Question: I have the following graph and I am trying to edit the legend so that the entries under 'Description' have the colors reversed. For example, the 'BGM' entry would have the black background switched to orange and the orange dash switched to a black dash. I would like to change the legend so that the graph colors are easier to distinguish, doesn't necessarily have to be the way I mentioned.

My code:
'''
visit1 <- toString(carb1[1,3])
id1 <- toString(carb1[1,1])
date1<- toString(carb1[1,4])
carb1$Amount = as.numeric(as.character(carb1$Amount))
carb1$time = as.POSIXct(carb1$Start, format = "%H:%M", tz = "GMT")
q <- ggplot(data=carb1, aes(x=time, y=Amount, group=Description, color= Description, shape=Type, label=Amount )) + geom_text(data=carb1[carb1$Type=="Insulin (units)", ], size=3, hjust=0, vjust=2, color="black") +
geom_bar(data=carb1[carb1$Type=="Carb (grams)", ], stat="identity", width=.1) +
geom_point(data=carb1[carb1$Description != "Disconnect or Reconnect Time", ], size=4) +
theme(text = element_text(size=10), axis.text.x = element_text(angle=90, vjust=1)) +
scale_y_continuous(breaks = round(seq(0, max(carb1$Amount), by = 50),2)) +
xlab("Time (HH:MM)") + ylab("Glucose (mg/dL), Carbohydrates (grams)") +
ggtitle(toString(c("Blood Glucose Measurements
with Carbohydrate and Insulin Administration"))) + geom_bar(data=carb1[carb1$Type=="Disconnect or Reconnect Time", ], width=.1, stat="identity") +
scale_x_datetime(breaks=date_breaks("1 hour"), labels= date_format("%H:%M")) +
theme_bw() +
scale_shape_manual(values=c(16,17,15,18)) +
theme(plot.margin = unit(c(0,0,0,0), "cm"))
q
grid.text((paste("Patient ID:", id1, sep = " ")),
x = unit(.929, "npc"), y = unit(.89, "npc"), just = c("right", "top"),
gp = gpar(fontface = "bold", fontsize = 12, col = "black"))
grid.text((paste("Visit:", visit1, sep = " ")),
x = unit(.813, "npc"), y = unit(.85, "npc"), just = c("right", "top"),
gp = gpar(fontface = "bold", fontsize = 12, col = "black"))
grid.text((paste("Date:", date1, sep = " ")),
x = unit(.87 , "npc"), y = unit(.81, "npc"), just = c("right", "top"),
gp = gpar(fontface = "bold", fontsize = 12, col = "black"))
dev.off()
'''
My data:
'''
> dput(carb1)
structure(list(EDC.ID. = structure(c(3L, 3L, 3L, 3L, 3L, 3L,
3L, 3L, 3L, 3L, 3L, 3L, 3L, 3L, 3L, 3L, 3L, 3L, 3L, 3L, 3L, 3L,
3L, 3L, 3L, 3L, 3L, 3L), .Label = c("Subject 01", "Subject 02",
"Subject 03", "Subject 04", "Subject 05", "Subject 06", "Subject 07",
"Subject 08", "Subject 09", "Subject 10", "Subject 11", "Subject 12",
"Subject 13", "Subject 14", "Subject 15", "Subject 16", "Subject 17",
"Subject 18", "Subject 19", "Subject 20"), class = "factor"),
Subject.ID.. = c(1L, 1L, 1L, 1L, 1L, 1L, 1L, 1L, 1L, 1L,
1L, 1L, 1L, 1L, 1L, 1L, 1L, 1L, 1L, 1L, 1L, 1L, 1L, 1L, 1L,
1L, 1L, 1L), Visit = c(1L, 1L, 1L, 1L, 1L, 1L, 1L, 1L, 1L,
1L, 1L, 1L, 1L, 1L, 1L, 1L, 1L, 1L, 1L, 1L, 1L, 1L, 1L, 1L,
1L, 1L, 1L, 1L), Date = structure(c(9L, 9L, 9L, 9L, 1L, 1L,
1L, 1L, 1L, 1L, 1L, 1L, 1L, 1L, 1L, 1L, 1L, 1L, 1L, 1L, 1L,
1L, 1L, 1L, 1L, 1L, 1L, 1L), .Label = c("-", "08/14/14",
"08/18/14", "08/19/14", "08/20/14", "08/21/14", "08/25/14",
"08/27/14", "08/28/14", "09/01/14", "09/02/14", "09/03/14",
"09/04/14", "09/05/14", "09/08/14", "09/09/14", "09/10/14",
"09/12/14", "09/15/14", "09/16/14", "09/18/14", "09/19/14",
"09/22/14", "09/23/14", "09/24/14", "09/25/14", "09/26/14",
"09/29/14", "09/30/14", "10/01/14", "10/03/14", "10/07/14"
), class = "factor"), Start = structure(c(216L, 114L, 361L,
420L, 492L, 513L, 526L, 540L, 11L, 61L, 76L, 109L, 123L,
182L, 202L, 274L, 302L, 331L, 361L, 391L, 420L, 445L, 71L,
200L, 290L, 190L, 261L, 457L), .Label = c("10:00", "10:01",
"10:02", "10:03", "10:04", "10:05", "10:06", "10:07", "10:08",
"10:09", "10:10", "10:11", "10:12", "10:13", "10:14", "10:15",
"10:16", "10:17", "10:18", "10:19", "10:20", "10:21", "10:22",
"10:23", "10:24", "10:25", "10:26", "10:27", "10:28", "10:29",
"10:30", "10:31", "10:32", "10:33", "10:34", "10:35", "10:36",
"10:37", "10:38", "10:39", "10:40", "10:41", "10:42", "10:43",
"10:44", "10:45", "10:46", "10:47", "10:48", "10:49", "10:50",
"10:51", "10:52", "10:53", "10:54", "10:55", "10:56", "10:57",
"10:58", "10:59", "11:00", "11:01", "11:02", "11:03", "11:04",
"11:05", "11:06", "11:07", "11:08", "11:09", "11:10", "11:11",
"11:12", "11:13", "11:14", "11:15", "11:16", "11:17", "11:18",
"11:19", "11:20", "11:21", "11:22", "11:23", "11:24", "11:25",
"11:26", "11:27", "11:28", "11:29", "11:30", "11:31", "11:33",
"11:34", "11:35", "11:36", "11:37", "11:38", "11:39", "11:40",
"11:41", "11:42", "11:43", "11:44", "11:45", "11:46", "11:47",
"11:48", "11:49", "11:50", "11:51", "11:52", "11:53", "11:54",
"11:55", "11:56", "11:57", "11:58", "11:59", "12:00", "12:01",
"12:03", "12:04", "12:05", "12:06", "12:07", "12:08", "12:09",
"12:10", "12:11", "12:12", "12:13", "12:14", "12:15", "12:16",
"12:18", "12:19", "12:20", "12:21", "12:22", "12:23", "12:24",
"12:25", "12:26", "12:27", "12:28", "12:29", "12:30", "12:31",
"12:32", "12:33", "12:34", "12:35", "12:36", "12:37", "12:38",
"12:39", "12:40", "12:41", "12:42", "12:43", "12:44", "12:45",
"12:46", "12:47", "12:48", "12:49", "12:50", "12:51", "12:52",
"12:53", "12:54", "12:55", "12:56", "12:57", "12:58", "12:59",
"13:00", "13:01", "13:03", "13:04", "13:05", "13:06", "13:07",
"13:08", "13:09", "13:10", "13:11", "13:12", "13:13", "13:14",
"13:15", "13:16", "13:17", "13:18", "13:19", "13:20", "13:21",
"13:22", "13:23", "13:24", "13:25", "13:27", "13:28", "13:29",
"13:30", "13:31", "13:32", "13:33", "13:34", "13:35", "13:36",
"13:37", "13:38", "13:39", "13:40", "13:41", "13:42", "13:43",
"13:44", "13:45", "13:46", "13:47", "13:48", "13:49", "13:50",
"13:51", "13:52", "13:53", "13:54", "13:55", "13:56", "13:57",
"13:58", "13:59", "14:00", "14:01", "14:02", "14:03", "14:04",
"14:05", "14:06", "14:08", "14:09", "14:10", "14:11", "14:12",
"14:13", "14:14", "14:15", "14:16", "14:17", "14:18", "14:19",
"14:20", "14:21", "14:22", "14:23", "14:24", "14:25", "14:26",
"14:27", "14:28", "14:29", "14:30", "14:31", "14:33", "14:34",
"14:35", "14:36", "14:37", "14:38", "14:39", "14:40", "14:41",
"14:42", "14:43", "14:44", "14:45", "14:46", "14:48", "14:49",
"14:50", "14:51", "14:52", "14:53", "14:54", "14:55", "14:57",
"14:58", "14:59", "15:00", "15:01", "15:02", "15:03", "15:04",
"15:05", "15:06", "15:07", "15:08", "15:09", "15:10", "15:12",
"15:13", "15:14", "15:15", "15:16", "15:17", "15:18", "15:19",
"15:20", "15:21", "15:22", "15:23", "15:24", "15:25", "15:26",
"15:27", "15:28", "15:29", "15:30", "15:31", "15:32", "15:33",
"15:34", "15:35", "15:36", "15:37", "15:38", "15:39", "15:40",
"15:41", "15:42", "15:43", "15:44", "15:45", "15:46", "15:47",
"15:48", "15:49", "15:50", "15:51", "15:52", "15:53", "15:54",
"15:55", "15:56", "15:57", "15:58", "15:59", "16:00", "16:01",
"16:02", "16:03", "16:04", "16:05", "16:06", "16:07", "16:08",
"16:09", "16:10", "16:11", "16:12", "16:13", "16:14", "16:15",
"16:16", "16:17", "16:18", "16:19", "16:20", "16:21", "16:22",
"16:23", "16:24", "16:25", "16:26", "16:27", "16:28", "16:29",
"16:30", "16:31", "16:32", "16:33", "16:34", "16:35", "16:36",
"16:37", "16:38", "16:39", "16:40", "16:42", "16:43", "16:44",
"16:45", "16:46", "16:47", "16:48", "16:49", "16:50", "16:51",
"16:52", "16:53", "16:54", "16:55", "16:56", "16:57", "16:58",
"16:59", "17:00", "17:01", "17:02", "17:03", "17:04", "17:05",
"17:06", "17:07", "17:08", "17:09", "17:10", "17:11", "17:12",
"17:14", "17:15", "17:17", "17:18", "17:19", "17:20", "17:21",
"17:22", "17:23", "17:24", "17:25", "17:26", "17:28", "17:29",
"17:30", "17:31", "17:32", "17:34", "17:35", "17:36", "17:38",
"17:39", "17:40", "17:41", "17:43", "17:44", "17:45", "17:50",
"17:51", "17:52", "17:54", "17:58", "18:03", "18:09", "18:11",
"18:15", "18:27", "7:51", "8:00", "8:04", "8:05", "8:10",
"8:14", "8:15", "8:18", "8:26", "8:29", "8:31", "8:33", "8:37",
"8:39", "8:40", "8:41", "8:43", "8:44", "8:45", "8:47", "8:48",
"8:50", "8:51", "8:52", "8:54", "8:55", "8:56", "8:57", "8:58",
"8:59", "9:00", "9:01", "9:02", "9:03", "9:04", "9:05", "9:06",
"9:07", "9:08", "9:09", "9:11", "9:12", "9:13", "9:14", "9:15",
"9:17", "9:18", "9:19", "9:20", "9:21", "9:22", "9:23", "9:24",
"9:25", "9:27", "9:28", "9:29", "9:30", "9:32", "9:33", "9:34",
"9:35", "9:36", "9:37", "9:38", "9:39", "9:40", "9:42", "9:43",
"9:44", "9:45", "9:46", "9:47", "9:48", "9:49", "9:50", "9:51",
"9:52", "9:53", "9:54", "9:55", "9:56", "9:57", "9:58", "9:59"
), class = "factor"), End = structure(c(237L, 112L, 356L,
415L, 477L, 498L, 510L, 524L, 13L, 61L, 74L, 107L, 121L,
180L, 200L, 269L, 297L, 326L, 356L, 386L, 415L, 438L, 1L,
1L, 1L, 1L, 1L, 1L), .Label = c("---", "0:16", "10:00", "10:01",
"10:02", "10:03", "10:04", "10:05", "10:06", "10:07", "10:08",
"10:09", "10:10", "10:11", "10:12", "10:13", "10:14", "10:15",
"10:16", "10:17", "10:18", "10:19", "10:20", "10:21", "10:22",
"10:23", "10:24", "10:25", "10:27", "10:28", "10:29", "10:30",
"10:31", "10:32", "10:33", "10:34", "10:35", "10:36", "10:37",
"10:38", "10:39", "10:40", "10:41", "10:42", "10:43", "10:44",
"10:45", "10:46", "10:47", "10:48", "10:49", "10:50", "10:51",
"10:52", "10:53", "10:54", "10:55", "10:57", "10:58", "10:59",
"11:00", "11:01", "11:03", "11:04", "11:05", "11:06", "11:07",
"11:08", "11:09", "11:10", "11:12", "11:13", "11:14", "11:15",
"11:16", "11:17", "11:18", "11:19", "11:20", "11:21", "11:22",
"11:23", "11:24", "11:25", "11:26", "11:27", "11:28", "11:29",
"11:30", "11:31", "11:33", "11:34", "11:35", "11:36", "11:37",
"11:38", "11:39", "11:40", "11:41", "11:42", "11:43", "11:44",
"11:45", "11:46", "11:47", "11:48", "11:49", "11:50", "11:51",
"11:52", "11:53", "11:54", "11:55", "11:56", "11:57", "11:58",
"11:59", "12:00", "12:01", "12:03", "12:04", "12:05", "12:06",
"12:07", "12:08", "12:09", "12:10", "12:11", "12:12", "12:13",
"12:14", "12:15", "12:16", "12:18", "12:19", "12:20", "12:21",
"12:22", "12:23", "12:24", "12:25", "12:26", "12:27", "12:28",
"12:29", "12:30", "12:31", "12:32", "12:33", "12:34", "12:35",
"12:36", "12:37", "12:38", "12:39", "12:40", "12:41", "12:42",
"12:43", "12:44", "12:45", "12:46", "12:47", "12:48", "12:49",
"12:50", "12:51", "12:52", "12:53", "12:54", "12:55", "12:56",
"12:57", "12:58", "12:59", "13:00", "13:01", "13:03", "13:04",
"13:05", "13:06", "13:07", "13:08", "13:09", "13:10", "13:11",
"13:12", "13:13", "13:14", "13:15", "13:16", "13:17", "13:18",
"13:19", "13:20", "13:21", "13:22", "13:23", "13:24", "13:25",
"13:27", "13:28", "13:29", "13:30", "13:31", "13:32", "13:33",
"13:34", "13:35", "13:36", "13:37", "13:38", "13:39", "13:40",
"13:41", "13:42", "13:44", "13:45", "13:46", "13:48", "13:49",
"13:50", "13:51", "13:52", "13:53", "13:54", "13:55", "13:56",
"13:57", "13:58", "13:59", "14:00", "14:01", "14:02", "14:03",
"14:04", "14:05", "14:06", "14:08", "14:09", "14:10", "14:11",
"14:12", "14:14", "14:15", "14:16", "14:17", "14:18", "14:19",
"14:20", "14:21", "14:22", "14:23", "14:24", "14:25", "14:26",
"14:27", "14:28", "14:29", "14:30", "14:31", "14:33", "14:34",
"14:35", "14:36", "14:37", "14:38", "14:39", "14:40", "14:41",
"14:42", "14:43", "14:44", "14:45", "14:46", "14:48", "14:49",
"14:50", "14:51", "14:52", "14:53", "14:54", "14:55", "14:57",
"14:58", "14:59", "15:00", "15:01", "15:02", "15:03", "15:04",
"15:05", "15:06", "15:07", "15:08", "15:09", "15:10", "15:12",
"15:13", "15:14", "15:15", "15:16", "15:17", "15:18", "15:19",
"15:20", "15:21", "15:22", "15:23", "15:24", "15:25", "15:26",
"15:27", "15:28", "15:29", "15:30", "15:31", "15:32", "15:33",
"15:34", "15:35", "15:36", "15:37", "15:38", "15:39", "15:40",
"15:41", "15:42", "15:43", "15:44", "15:45", "15:46", "15:47",
"15:48", "15:49", "15:50", "15:51", "15:52", "15:53", "15:54",
"15:55", "15:56", "15:57", "15:58", "15:59", "16:00", "16:01",
"16:02", "16:03", "16:04", "16:05", "16:06", "16:07", "16:08",
"16:09", "16:10", "16:11", "16:12", "16:13", "16:14", "16:15",
"16:16", "16:17", "16:18", "16:19", "16:20", "16:21", "16:22",
"16:23", "16:24", "16:25", "16:26", "16:27", "16:28", "16:29",
"16:30", "16:31", "16:32", "16:33", "16:34", "16:35", "16:36",
"16:37", "16:38", "16:39", "16:40", "16:42", "16:43", "16:44",
"16:45", "16:46", "16:47", "16:48", "16:49", "16:50", "16:51",
"16:52", "16:53", "16:54", "16:55", "16:56", "16:57", "16:58",
"16:59", "17:00", "17:01", "17:02", "17:03", "17:04", "17:05",
"17:06", "17:07", "17:08", "17:09", "17:10", "17:11", "17:12",
"17:14", "17:15", "17:17", "17:18", "17:19", "17:20", "17:21",
"17:22", "17:23", "17:24", "17:25", "17:26", "17:29", "17:30",
"17:32", "17:34", "17:35", "17:36", "17:38", "17:39", "17:40",
"17:45", "17:50", "17:51", "17:54", "18:00", "18:09", "18:15",
"7:51", "8:00", "8:04", "8:05", "8:10", "8:14", "8:15", "8:18",
"8:26", "8:29", "8:31", "8:33", "8:37", "8:39", "8:40", "8:41",
"8:43", "8:44", "8:45", "8:47", "8:48", "8:50", "8:51", "8:52",
"8:54", "8:55", "8:57", "8:58", "8:59", "9:00", "9:01", "9:02",
"9:03", "9:04", "9:05", "9:06", "9:07", "9:08", "9:09", "9:11",
"9:12", "9:13", "9:14", "9:15", "9:17", "9:18", "9:19", "9:20",
"9:21", "9:22", "9:23", "9:24", "9:25", "9:27", "9:28", "9:30",
"9:32", "9:33", "9:34", "9:35", "9:36", "9:37", "9:38", "9:39",
"9:40", "9:42", "9:43", "9:44", "9:45", "9:46", "9:47", "9:48",
"9:49", "9:50", "9:51", "9:52", "9:53", "9:54", "9:55", "9:56",
"9:57", "9:58", "9:59"), class = "factor"), Description = structure(c(5L,
6L, 6L, 6L, 17L, 17L, 17L, 17L, 17L, 17L, 17L, 17L, 17L,
17L, 17L, 1L, 1L, 1L, 1L, 1L, 1L, 1L, 4L, 4L, 4L, 4L, 4L,
4L), .Label = c("BGM", "Dextrose 50% (mL)", "dextrose Tabs",
"Disconnect or Reconnect Time", "Food or Drink", "Humalog (units)",
"Humalog sc (units)", "Humalog SC (units)", "Injection (ccs)",
"IV Dextrose(mL)", "Lantus (units)", "Levemir (units)", "Novolin R (units)",
"Novolin R IV (units)", "Oral", "Other", "YSI"), class = "factor"),
Amount = c(127, 8, 8, 4, 161.5, 150.5, 150, 144.5, 138, 122,
119, 114.5, 110, 57.95, 53.95, 102, 156, 217, 250, 273, 275,
277, 350, 350, 350, 350, 350, 350), Type = structure(c(2L,
4L, 4L, 4L, 1L, 1L, 1L, 1L, 1L, 1L, 1L, 1L, 1L, 1L, 1L, 1L,
1L, 1L, 1L, 1L, 1L, 1L, 3L, 3L, 3L, 3L, 3L, 3L), .Label = c("BG Data (mg/dL)",
"Carb (grams)", "Disconnect or Reconnect Time", "Insulin (units)"
), class = "factor"), Order = c(1L, 125L, 126L, 127L, 461L,
462L, 463L, 464L, 465L, 466L, 467L, 468L, 469L, 470L, 471L,
472L, 473L, 474L, 475L, 476L, 477L, 478L, 1881L, 1882L, 1883L,
1881L, 1882L, 1883L), time = structure(c(<PHONE>, <PHONE>,
<PHONE>, <PHONE>, <PHONE>, <PHONE>, <PHONE>,
<PHONE>, <PHONE>, <PHONE>, <PHONE>, <PHONE>,
<PHONE>, <PHONE>, <PHONE>, <PHONE>, <PHONE>,
<PHONE>, <PHONE>, <PHONE>, <PHONE>, <PHONE>,
<PHONE>, <PHONE>, <PHONE>, <PHONE>, <PHONE>,
<PHONE>), class = c("POSIXct", "POSIXt"), tzone = "GMT")), .Names = c("EDC.ID.",
"Subject.ID..", "Visit", "Date", "Start", "End", "Description",
"Amount", "Type", "Order", "time"), row.names = c(1L, 125L, 126L,
127L, 461L, 462L, 463L, 464L, 465L, 466L, 467L, 468L, 469L, 470L,
471L, 472L, 473L, 474L, 475L, 476L, 477L, 478L, 1881L, 1882L,
1883L, 2045L, 2046L, 2047L), class = "data.frame")
'''
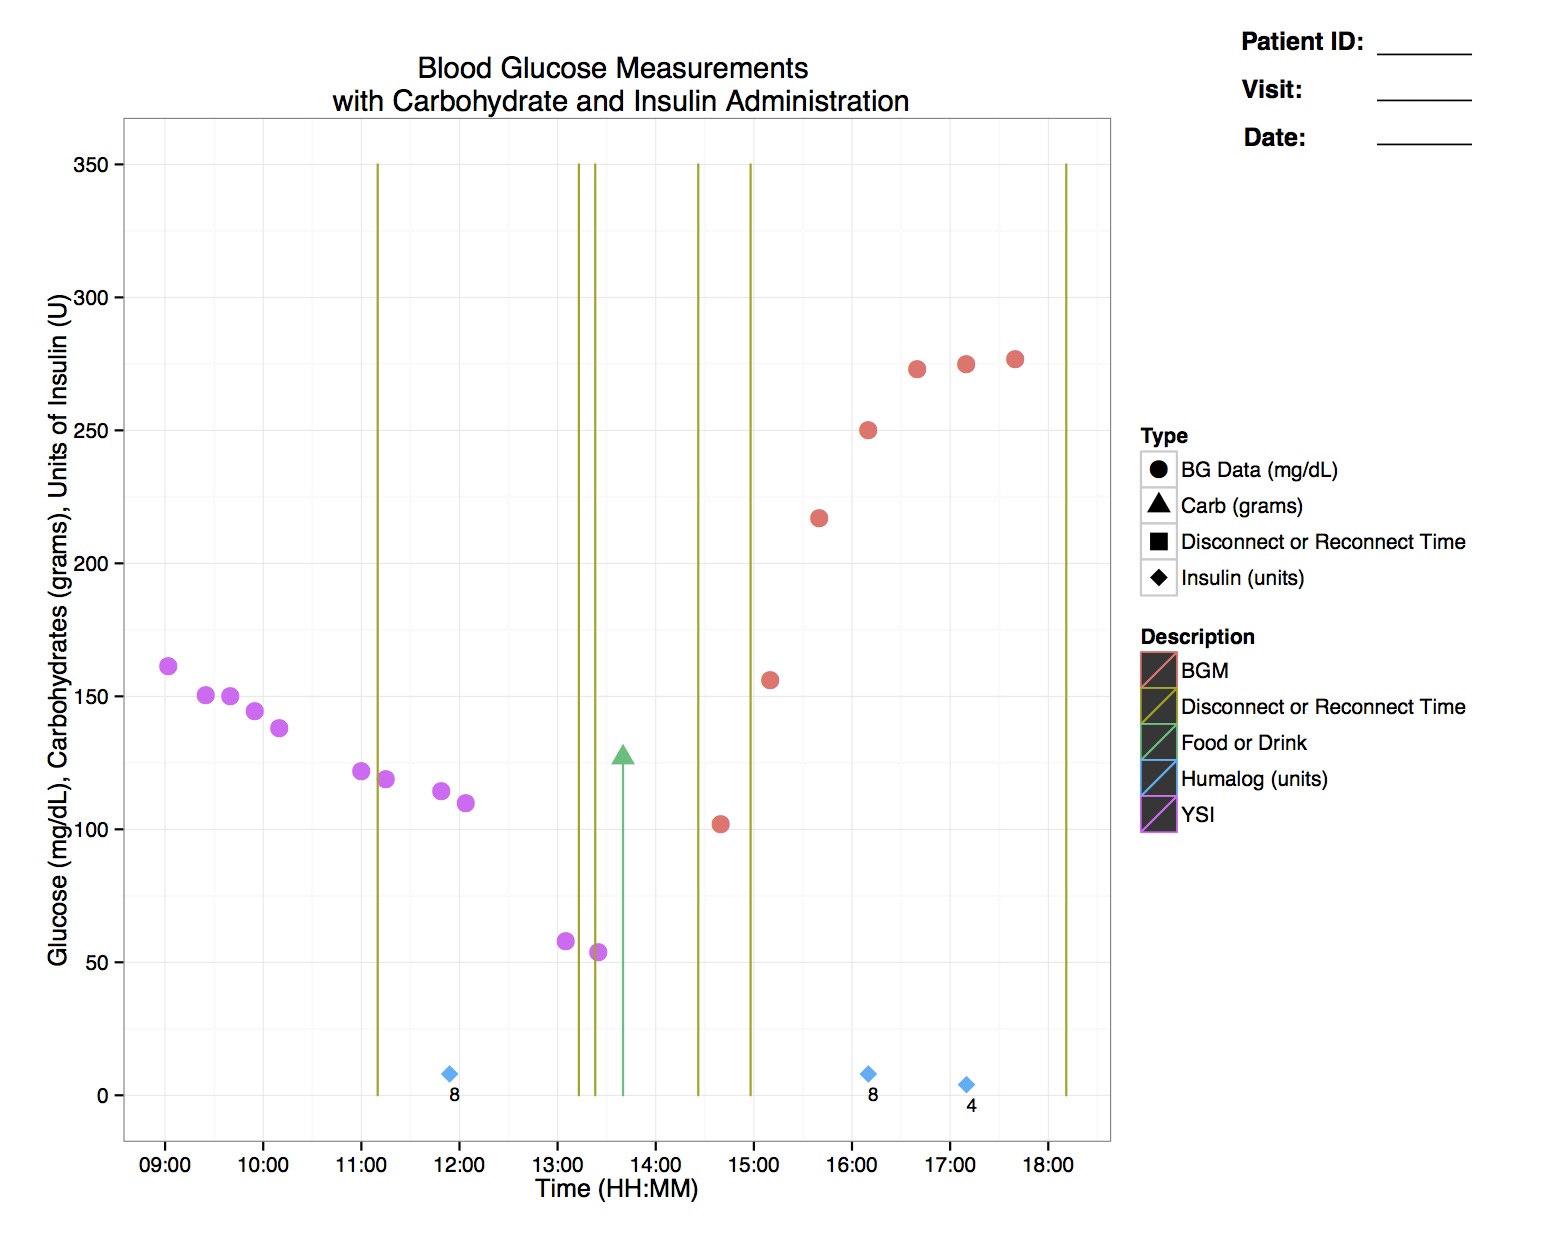
Answer: Based on one of <URL>:
'''
ggplot(data=carb1, aes(x=time, y=Amount, color=Description, shape=Type)) +
geom_text(data=carb1[carb1$Type=="Insulin (units)", ], aes(label=Amount), size=3, hjust=0, vjust=2, color="black") +
geom_bar(data=carb1[carb1$Type %in% c("Carb (grams)","Disconnect or Reconnect Time"), ], stat="identity", width=.1) +
geom_point(data=carb1[carb1$Description != "Disconnect or Reconnect Time", ], size=4) +
labs(x="Time (HH:MM)", y="Glucose (mg/dL), Carbohydrates (grams)") +
ggtitle(toString(c("Blood Glucose Measurements
with Carbohydrate and Insulin Administration"))) +
scale_x_datetime(breaks=date_breaks("1 hour"), labels= date_format("%H:%M")) +
scale_y_continuous(breaks = round(seq(0, max(carb1$Amount), by = 50),2)) +
scale_shape_manual(values=c(16,17,15,18)) +
scale_color_manual(values=c("#FF6666","#CCCC33","#66FF66","#00CCFF","#FF99FF")) +
theme_bw() +
theme(text = element_text(size=10), axis.text.x = element_text(angle=90, vjust=1),
plot.margin = unit(c(0,0,0,0), "cm")) +
guides(color = guide_legend(override.aes = list(fill=c("#FF6666","#CCCC33","#66FF66","#00CCFF","#FF99FF"))))
'''
which gives:

As you can see, I also combined the two 'geom_bar' statements into one.